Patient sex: F
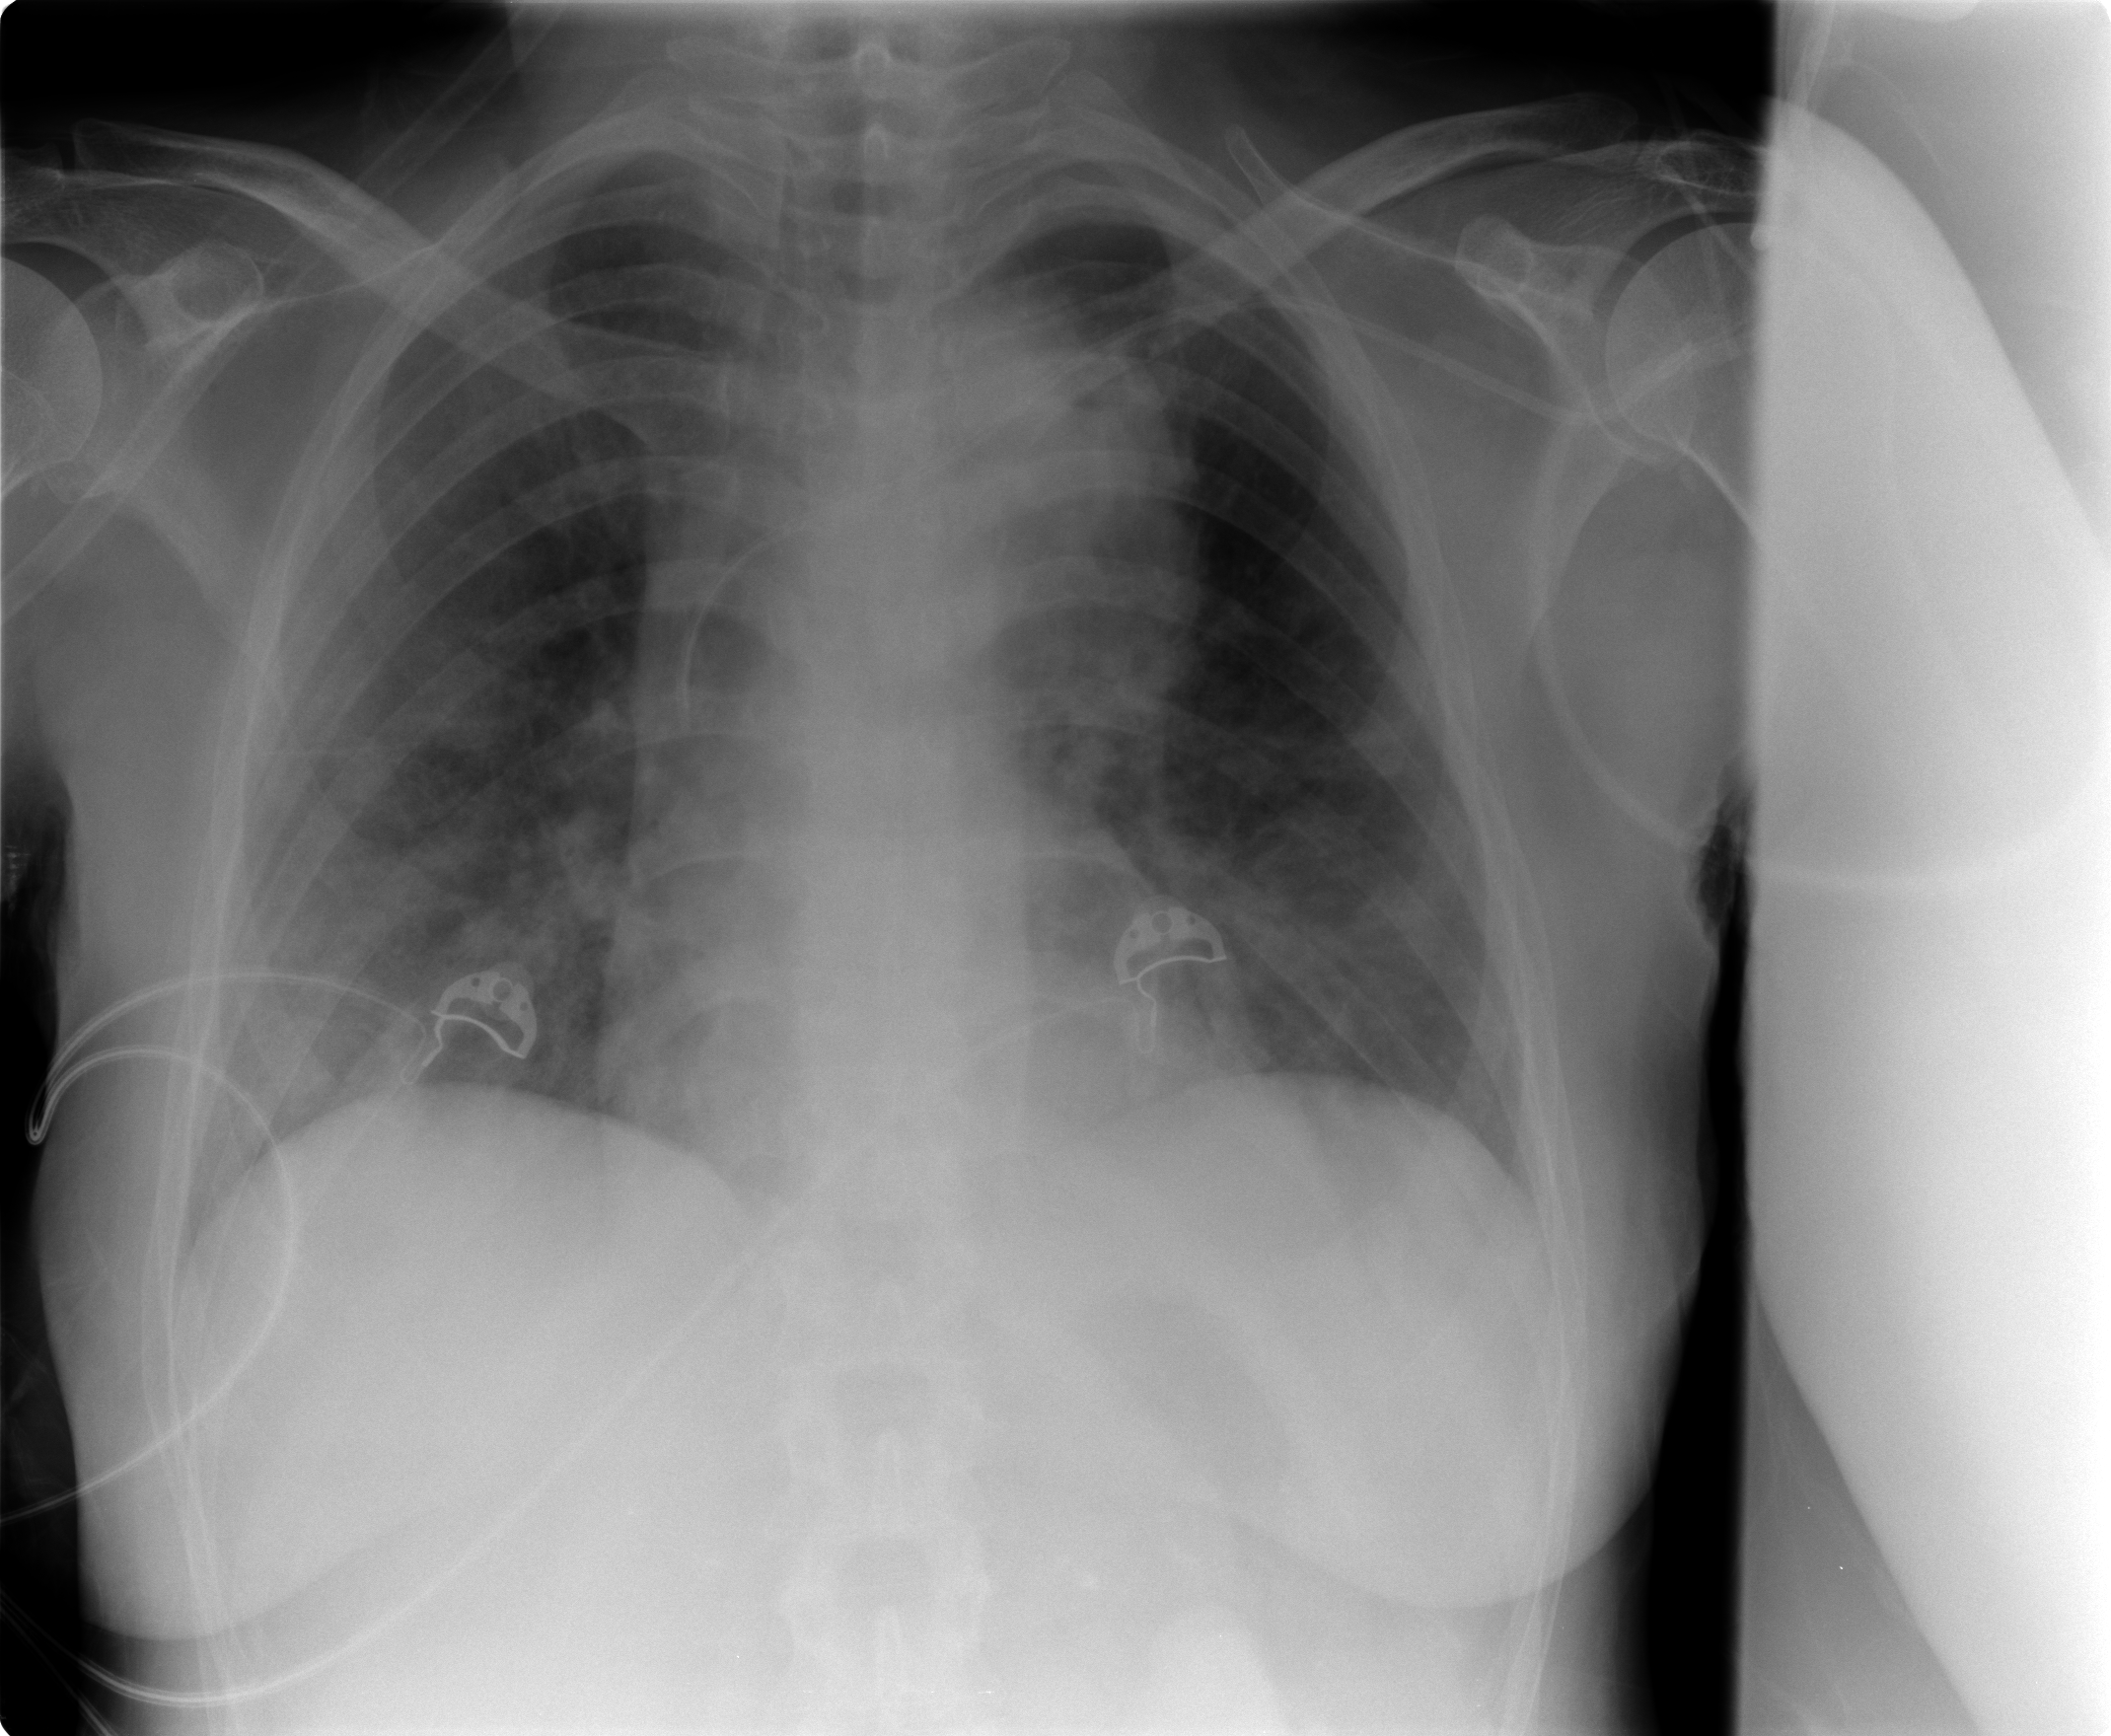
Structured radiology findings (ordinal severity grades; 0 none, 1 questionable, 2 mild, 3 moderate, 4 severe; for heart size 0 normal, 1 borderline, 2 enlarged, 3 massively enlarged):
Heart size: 0
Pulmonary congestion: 1
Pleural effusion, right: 0
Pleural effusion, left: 0
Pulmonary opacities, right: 2
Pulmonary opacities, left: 2
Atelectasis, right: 1
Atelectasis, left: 1